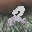
Label: 2